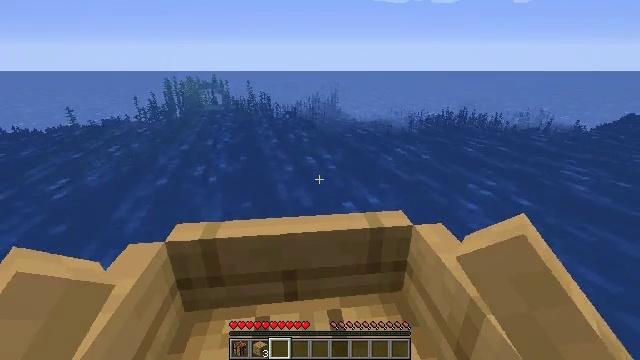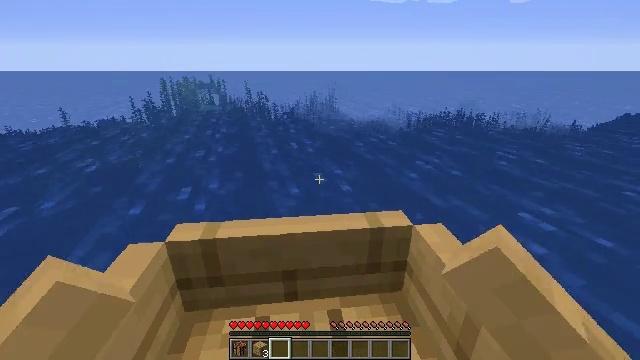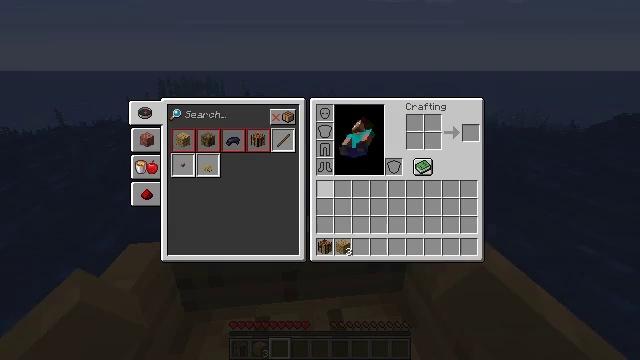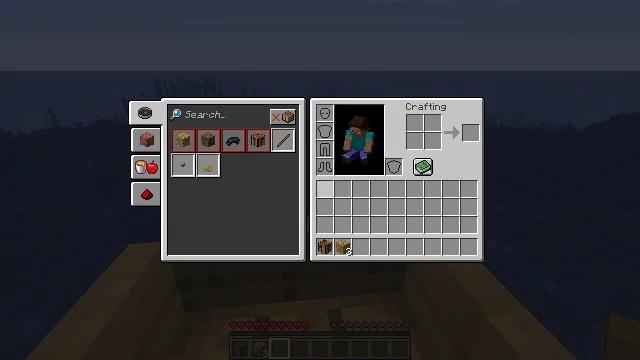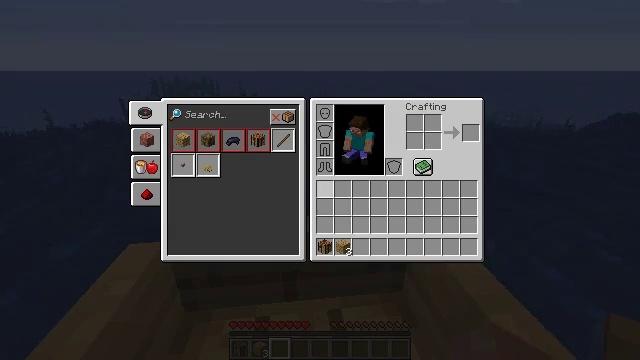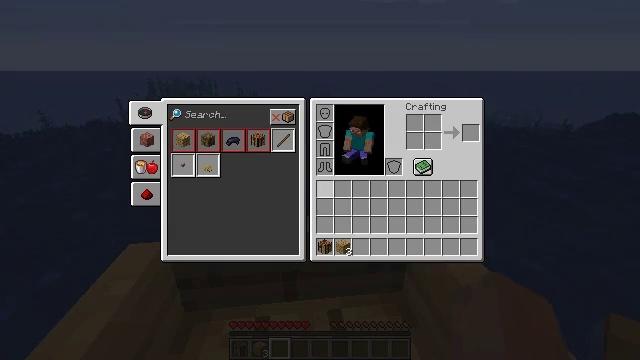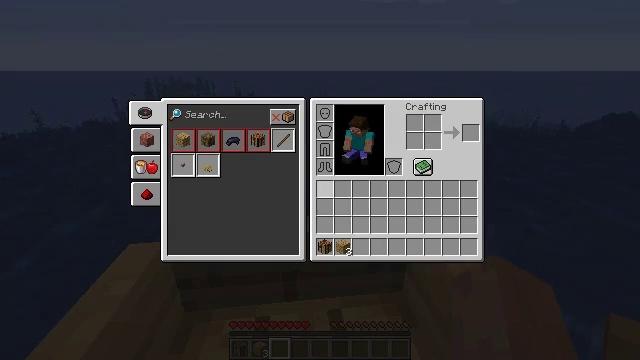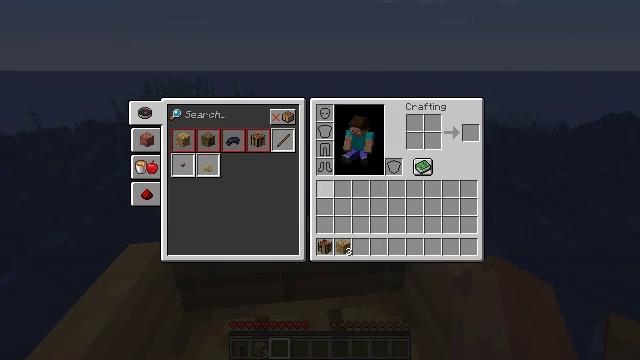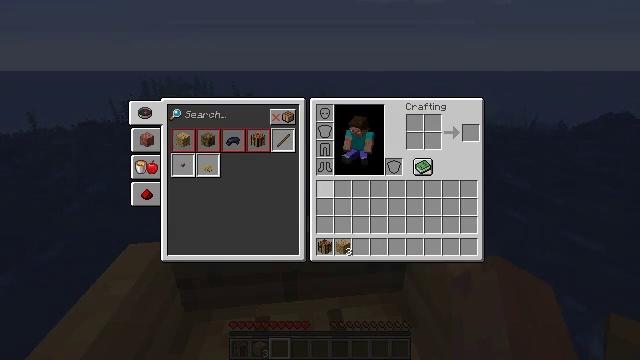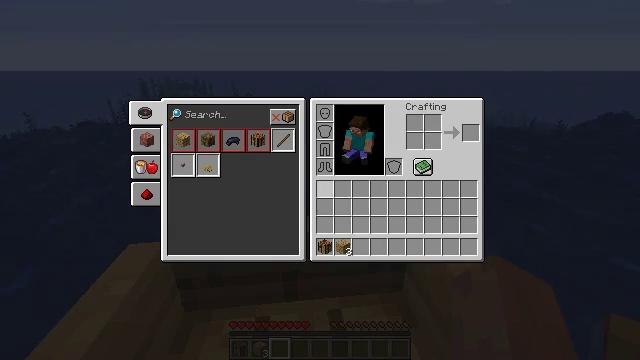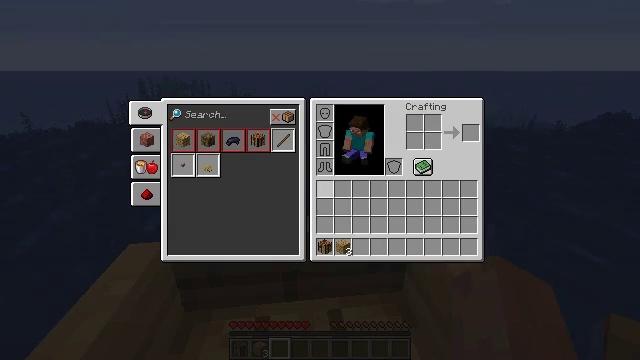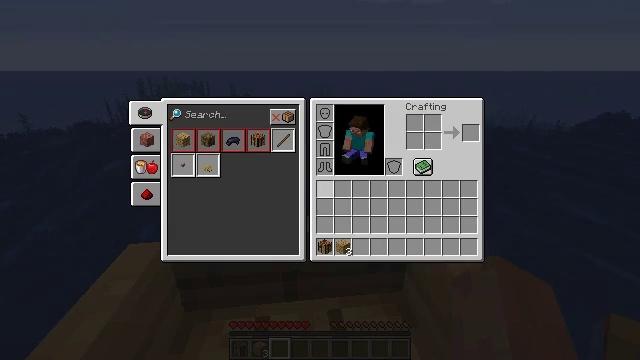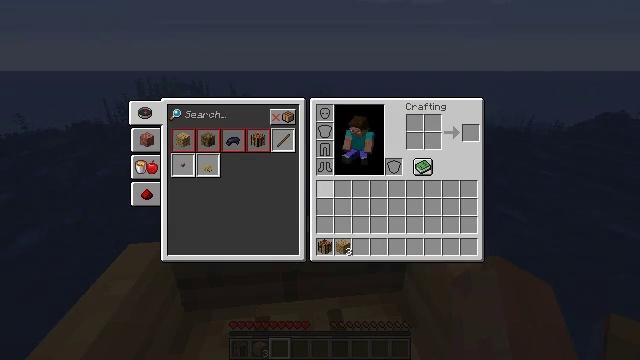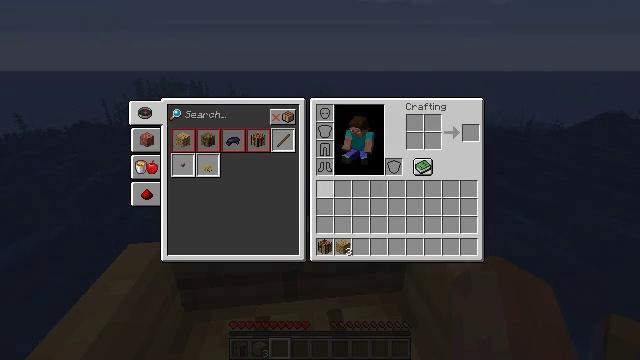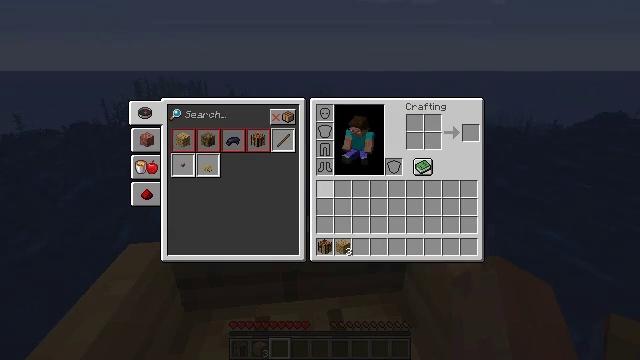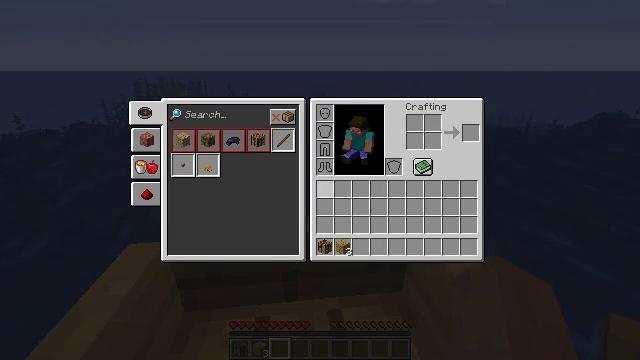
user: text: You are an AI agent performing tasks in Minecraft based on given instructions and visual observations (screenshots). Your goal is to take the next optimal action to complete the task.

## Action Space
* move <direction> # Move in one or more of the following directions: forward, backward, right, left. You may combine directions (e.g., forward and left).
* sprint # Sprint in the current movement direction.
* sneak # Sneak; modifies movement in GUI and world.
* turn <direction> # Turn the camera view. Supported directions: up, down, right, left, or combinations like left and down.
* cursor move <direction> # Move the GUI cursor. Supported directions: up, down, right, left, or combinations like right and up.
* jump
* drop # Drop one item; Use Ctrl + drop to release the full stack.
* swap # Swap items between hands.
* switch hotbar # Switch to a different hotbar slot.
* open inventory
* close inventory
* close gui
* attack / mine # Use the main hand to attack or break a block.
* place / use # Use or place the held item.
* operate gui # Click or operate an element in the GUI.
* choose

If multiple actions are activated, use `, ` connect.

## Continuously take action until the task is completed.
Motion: motion action
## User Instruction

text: Mine the kelp to collect it for resources.
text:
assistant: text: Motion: move forward
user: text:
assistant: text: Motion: move forward, open inventory
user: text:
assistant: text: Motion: move forward, open inventory
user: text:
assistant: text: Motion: move forward, open inventory
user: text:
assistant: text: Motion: open inventory
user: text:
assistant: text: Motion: move forward
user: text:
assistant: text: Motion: move forward
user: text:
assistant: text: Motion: move forward
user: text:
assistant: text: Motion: move forward
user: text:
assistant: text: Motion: move forward
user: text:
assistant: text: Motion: move forward
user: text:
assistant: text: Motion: move forward
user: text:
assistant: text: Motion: move forward
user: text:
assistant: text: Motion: move forward
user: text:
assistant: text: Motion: move forward
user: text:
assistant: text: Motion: move forward
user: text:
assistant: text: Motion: move forward
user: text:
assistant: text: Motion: move forward
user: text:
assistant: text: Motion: move forward, close inventory
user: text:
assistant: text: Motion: move forward, close inventory
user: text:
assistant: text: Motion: move forward, close inventory
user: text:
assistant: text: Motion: move forward, close inventory
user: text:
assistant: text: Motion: move forward, close inventory
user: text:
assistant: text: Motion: move forward
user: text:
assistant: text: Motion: move forward
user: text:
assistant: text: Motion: move forward
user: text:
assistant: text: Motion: move forward
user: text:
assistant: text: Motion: move forward
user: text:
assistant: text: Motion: move forward
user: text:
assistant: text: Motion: move forward